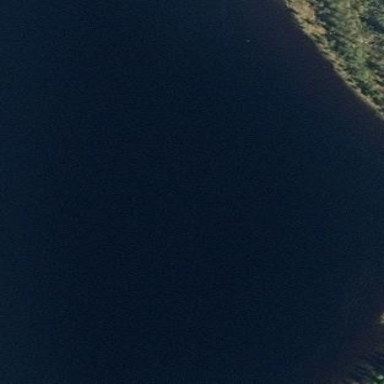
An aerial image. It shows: Serene lake.